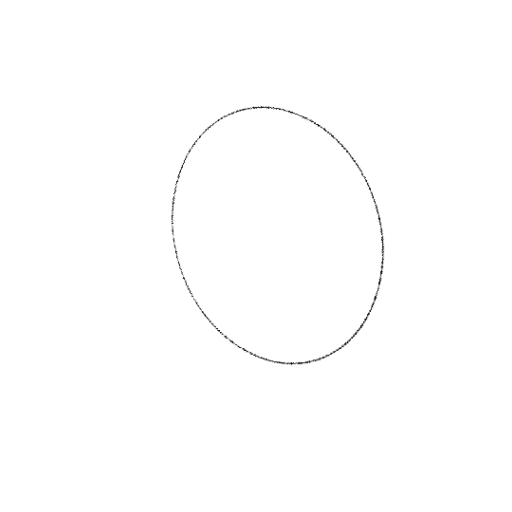
Crossing number: 0